Interaction volume radius: 10 \u00c5
Interaction volume height: 30 \u00c5
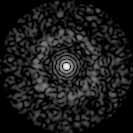
Disorder parameter: 0.8356